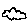
Label: cloud